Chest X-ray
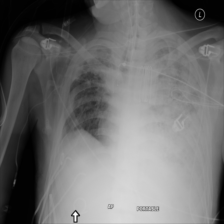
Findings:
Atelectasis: negative
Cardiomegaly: negative
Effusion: negative
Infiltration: positive
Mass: negative
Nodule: negative
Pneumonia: negative
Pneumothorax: negative
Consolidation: negative
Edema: negative
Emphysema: negative
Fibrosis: negative
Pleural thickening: negative
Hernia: negative